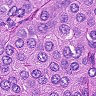
Metastatic tissue present: yes